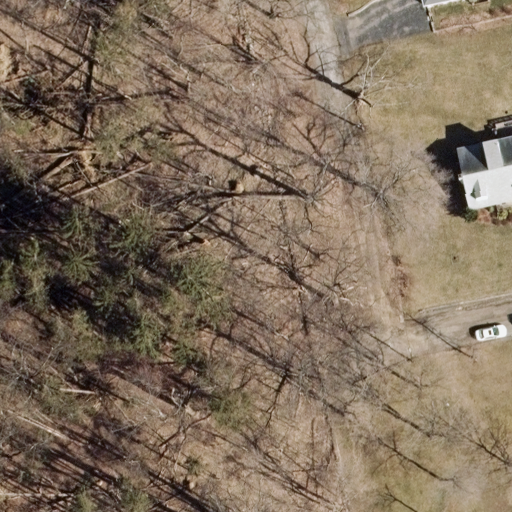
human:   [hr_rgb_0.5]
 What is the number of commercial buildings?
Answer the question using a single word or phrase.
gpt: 0

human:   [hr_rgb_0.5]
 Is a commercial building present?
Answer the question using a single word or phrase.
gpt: no

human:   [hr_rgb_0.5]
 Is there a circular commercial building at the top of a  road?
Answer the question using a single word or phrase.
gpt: no

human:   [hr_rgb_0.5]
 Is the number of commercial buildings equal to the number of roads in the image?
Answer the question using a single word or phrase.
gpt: no

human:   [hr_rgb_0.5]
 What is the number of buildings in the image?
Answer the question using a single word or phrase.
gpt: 2

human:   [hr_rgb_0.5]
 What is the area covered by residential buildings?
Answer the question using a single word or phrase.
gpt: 143m2

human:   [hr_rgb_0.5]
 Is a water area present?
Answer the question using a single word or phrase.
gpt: no

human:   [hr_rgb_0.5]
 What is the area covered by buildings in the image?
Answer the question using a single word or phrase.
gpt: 143m2

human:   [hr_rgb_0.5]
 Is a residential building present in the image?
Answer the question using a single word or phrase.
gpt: yes

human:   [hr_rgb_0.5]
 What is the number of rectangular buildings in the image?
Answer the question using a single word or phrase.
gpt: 2

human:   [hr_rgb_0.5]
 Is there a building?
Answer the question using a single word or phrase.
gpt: yes

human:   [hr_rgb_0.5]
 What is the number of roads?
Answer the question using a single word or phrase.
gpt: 2

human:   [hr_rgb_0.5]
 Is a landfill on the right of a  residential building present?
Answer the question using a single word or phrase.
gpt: no

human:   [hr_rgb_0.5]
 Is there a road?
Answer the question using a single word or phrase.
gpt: yes

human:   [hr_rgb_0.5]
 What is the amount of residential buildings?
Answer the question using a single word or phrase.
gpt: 2

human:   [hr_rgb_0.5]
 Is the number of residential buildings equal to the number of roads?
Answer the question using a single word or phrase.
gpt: yes

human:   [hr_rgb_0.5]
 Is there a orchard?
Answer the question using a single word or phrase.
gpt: no

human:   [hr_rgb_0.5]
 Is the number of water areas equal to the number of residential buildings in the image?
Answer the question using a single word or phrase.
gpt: no

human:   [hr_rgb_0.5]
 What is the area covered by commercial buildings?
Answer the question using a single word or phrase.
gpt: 0m2

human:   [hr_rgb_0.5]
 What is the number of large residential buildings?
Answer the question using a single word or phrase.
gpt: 0

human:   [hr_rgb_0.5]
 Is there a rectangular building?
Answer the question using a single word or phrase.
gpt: yes

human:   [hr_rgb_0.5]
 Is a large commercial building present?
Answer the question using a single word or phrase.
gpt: no

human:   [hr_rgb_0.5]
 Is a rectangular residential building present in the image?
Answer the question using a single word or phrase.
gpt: yes

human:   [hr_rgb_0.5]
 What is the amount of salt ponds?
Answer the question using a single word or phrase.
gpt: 0

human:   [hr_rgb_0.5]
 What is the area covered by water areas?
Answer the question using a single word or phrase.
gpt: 0m2

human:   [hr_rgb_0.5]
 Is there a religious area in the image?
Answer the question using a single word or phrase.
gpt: no

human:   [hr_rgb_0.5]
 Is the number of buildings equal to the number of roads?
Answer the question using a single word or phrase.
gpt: yes

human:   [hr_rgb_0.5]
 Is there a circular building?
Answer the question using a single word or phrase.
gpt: no

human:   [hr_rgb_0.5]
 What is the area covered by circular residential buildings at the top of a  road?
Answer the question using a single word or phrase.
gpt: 0m2

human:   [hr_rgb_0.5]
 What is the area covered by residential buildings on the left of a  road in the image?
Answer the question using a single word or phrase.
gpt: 0m2

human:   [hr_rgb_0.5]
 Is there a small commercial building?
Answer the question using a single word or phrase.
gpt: no

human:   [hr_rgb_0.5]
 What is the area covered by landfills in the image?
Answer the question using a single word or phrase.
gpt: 0m2

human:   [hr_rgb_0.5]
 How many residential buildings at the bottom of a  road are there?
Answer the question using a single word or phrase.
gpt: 1

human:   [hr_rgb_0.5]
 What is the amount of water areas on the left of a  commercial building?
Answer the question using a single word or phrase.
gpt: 0

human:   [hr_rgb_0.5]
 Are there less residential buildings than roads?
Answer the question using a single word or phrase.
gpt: no

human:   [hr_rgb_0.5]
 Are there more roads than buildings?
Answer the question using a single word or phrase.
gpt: no

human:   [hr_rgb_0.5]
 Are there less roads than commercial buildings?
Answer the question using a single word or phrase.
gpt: no

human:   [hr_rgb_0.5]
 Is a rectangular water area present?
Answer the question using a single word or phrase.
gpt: no

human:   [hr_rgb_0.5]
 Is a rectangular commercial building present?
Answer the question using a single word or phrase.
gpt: no

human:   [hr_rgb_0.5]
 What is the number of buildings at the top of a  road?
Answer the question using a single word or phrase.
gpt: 2

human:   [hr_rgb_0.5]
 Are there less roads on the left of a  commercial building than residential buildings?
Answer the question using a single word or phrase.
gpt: yes

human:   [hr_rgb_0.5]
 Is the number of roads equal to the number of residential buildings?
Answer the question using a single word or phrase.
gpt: yes

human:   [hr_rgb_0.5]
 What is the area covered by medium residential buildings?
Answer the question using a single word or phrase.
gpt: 128m2

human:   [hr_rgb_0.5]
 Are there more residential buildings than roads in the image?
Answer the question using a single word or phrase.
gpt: no

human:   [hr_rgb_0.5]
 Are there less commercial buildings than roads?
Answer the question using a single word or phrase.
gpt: yes

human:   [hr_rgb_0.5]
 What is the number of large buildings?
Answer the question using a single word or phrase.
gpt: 0

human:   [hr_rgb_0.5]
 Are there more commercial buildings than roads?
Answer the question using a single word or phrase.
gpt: no

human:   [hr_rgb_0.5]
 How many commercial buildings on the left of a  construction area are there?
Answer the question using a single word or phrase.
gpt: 0

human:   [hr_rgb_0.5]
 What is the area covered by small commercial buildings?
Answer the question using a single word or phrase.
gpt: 0m2

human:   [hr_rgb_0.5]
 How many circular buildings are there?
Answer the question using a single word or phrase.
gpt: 0

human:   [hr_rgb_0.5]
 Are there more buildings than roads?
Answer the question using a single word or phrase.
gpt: no

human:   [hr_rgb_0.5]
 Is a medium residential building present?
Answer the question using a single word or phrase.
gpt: yes

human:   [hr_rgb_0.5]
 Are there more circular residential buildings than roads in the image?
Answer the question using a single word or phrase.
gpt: no

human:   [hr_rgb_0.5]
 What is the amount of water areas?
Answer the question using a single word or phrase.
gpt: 0

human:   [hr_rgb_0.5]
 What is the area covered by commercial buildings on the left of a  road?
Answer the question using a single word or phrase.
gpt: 0m2

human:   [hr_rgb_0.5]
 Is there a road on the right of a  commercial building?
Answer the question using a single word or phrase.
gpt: no

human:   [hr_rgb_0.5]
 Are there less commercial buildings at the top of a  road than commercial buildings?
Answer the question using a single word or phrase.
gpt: no

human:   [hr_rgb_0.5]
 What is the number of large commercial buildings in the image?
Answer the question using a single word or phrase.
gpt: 0

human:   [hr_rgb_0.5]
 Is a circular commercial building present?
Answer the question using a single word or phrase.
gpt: no

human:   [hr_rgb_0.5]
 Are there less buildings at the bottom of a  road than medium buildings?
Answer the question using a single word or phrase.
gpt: no

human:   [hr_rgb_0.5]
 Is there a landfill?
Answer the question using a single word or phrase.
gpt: no

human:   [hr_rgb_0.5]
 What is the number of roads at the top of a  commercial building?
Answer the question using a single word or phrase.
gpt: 0

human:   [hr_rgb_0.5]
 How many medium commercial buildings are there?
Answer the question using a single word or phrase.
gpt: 0

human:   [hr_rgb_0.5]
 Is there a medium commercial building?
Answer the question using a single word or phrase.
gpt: no